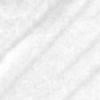
Label: change